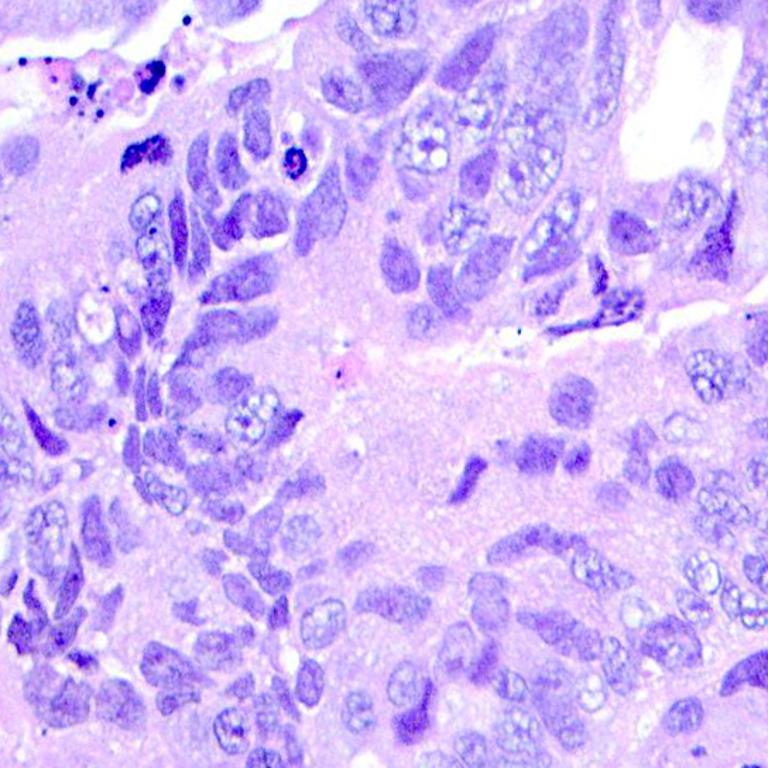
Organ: colon
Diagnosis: adenocarcinomas